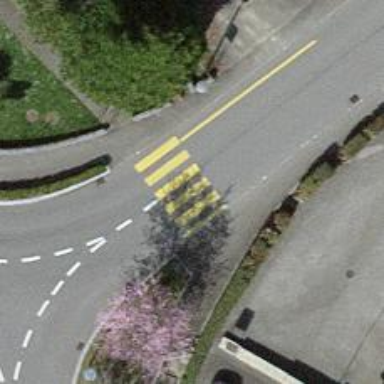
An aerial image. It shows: Marked crossing on the road.